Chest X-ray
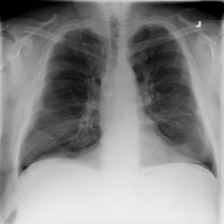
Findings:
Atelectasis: positive
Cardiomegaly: negative
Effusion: negative
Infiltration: negative
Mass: negative
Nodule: negative
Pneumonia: negative
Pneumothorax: negative
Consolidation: negative
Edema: negative
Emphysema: negative
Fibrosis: negative
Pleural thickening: negative
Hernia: negative